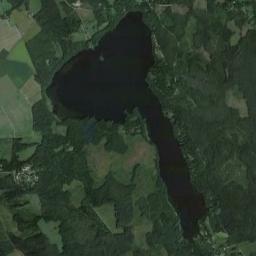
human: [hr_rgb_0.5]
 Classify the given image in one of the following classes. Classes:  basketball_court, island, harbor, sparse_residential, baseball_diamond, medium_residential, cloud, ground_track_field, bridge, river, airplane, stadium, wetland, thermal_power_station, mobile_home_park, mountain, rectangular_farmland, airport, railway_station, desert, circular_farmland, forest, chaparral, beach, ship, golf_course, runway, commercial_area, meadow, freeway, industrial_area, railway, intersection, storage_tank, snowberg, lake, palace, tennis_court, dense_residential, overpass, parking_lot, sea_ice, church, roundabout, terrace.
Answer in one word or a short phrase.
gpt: lake